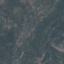
Label: HerbaceousVegetation